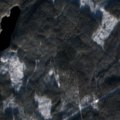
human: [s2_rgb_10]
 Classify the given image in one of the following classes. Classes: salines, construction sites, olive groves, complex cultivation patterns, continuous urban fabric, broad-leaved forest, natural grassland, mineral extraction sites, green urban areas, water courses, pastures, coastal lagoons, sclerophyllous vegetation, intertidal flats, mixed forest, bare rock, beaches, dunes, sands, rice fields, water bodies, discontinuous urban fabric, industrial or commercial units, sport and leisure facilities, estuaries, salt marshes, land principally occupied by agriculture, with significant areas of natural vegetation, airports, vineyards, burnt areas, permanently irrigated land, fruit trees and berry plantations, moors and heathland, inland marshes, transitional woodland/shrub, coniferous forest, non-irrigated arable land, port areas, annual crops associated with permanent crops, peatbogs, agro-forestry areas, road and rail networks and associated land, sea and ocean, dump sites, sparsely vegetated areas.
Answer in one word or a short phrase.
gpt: coniferous forest, mixed forest, transitional woodland/shrub